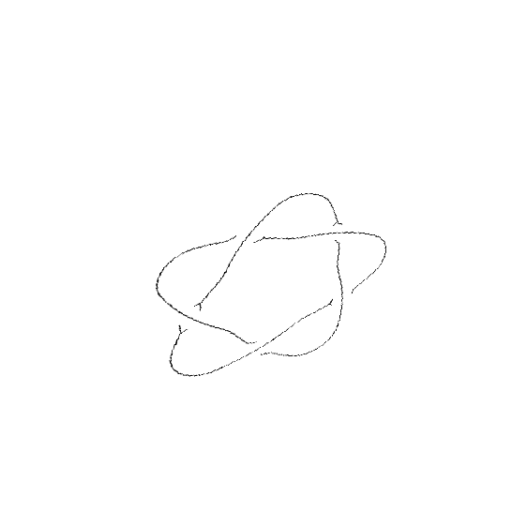
Crossing number: 5